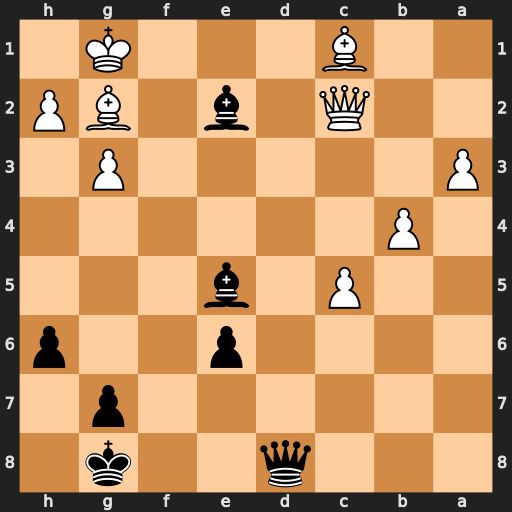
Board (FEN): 3q2k1/6p1/4p2p/2P1b3/1P6/P5P1/2Q1b1BP/2B3K1
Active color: b
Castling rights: -
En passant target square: -
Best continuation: Qd4+ Kh1 Qf2 Qd2 Bd4 Qxd4 Qxd4